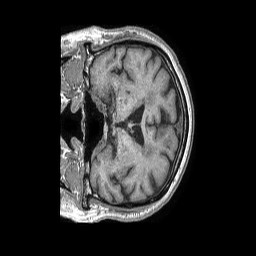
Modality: T1w
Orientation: coronal
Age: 68
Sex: male
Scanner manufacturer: philips
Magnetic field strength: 1.5 T
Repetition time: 0.007835 s
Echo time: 0.003672 s